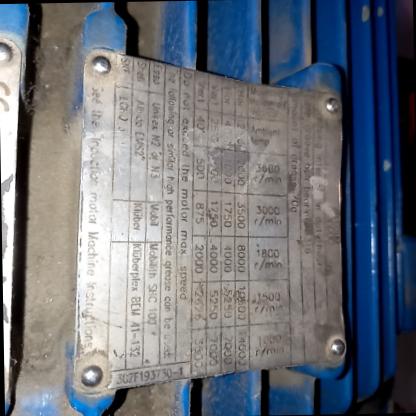
Klasa: tabliczka-znamionowa